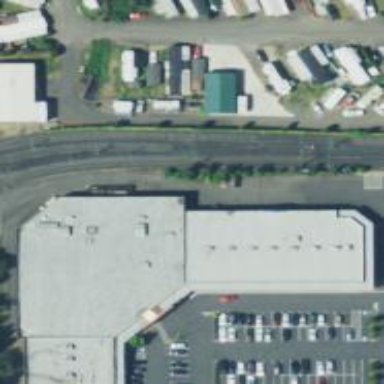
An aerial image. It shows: Light rail siding with electrified contact line.